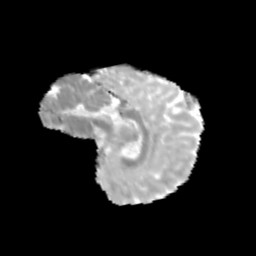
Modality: MD
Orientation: sagittal
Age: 11
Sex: male
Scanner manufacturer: siemens
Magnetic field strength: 3 T
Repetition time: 3.8 s
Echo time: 0.07 s